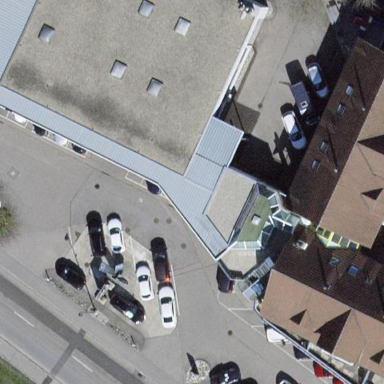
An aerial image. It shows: Building that houses car shop.